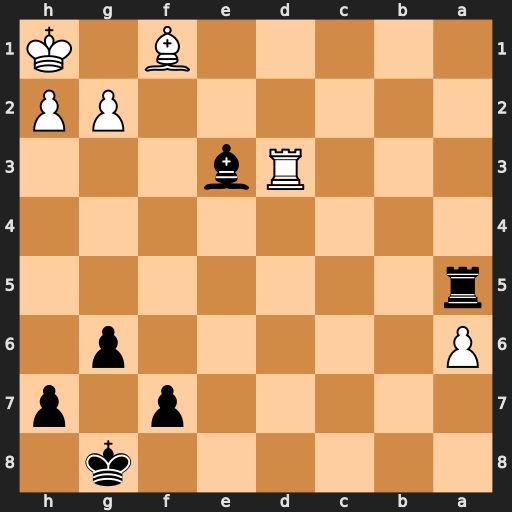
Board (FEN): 6k1/5p1p/P5p1/r7/8/3Rb3/6PP/5B1K
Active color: b
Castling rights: -
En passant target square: -
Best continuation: Ra1 g4 Rxf1+